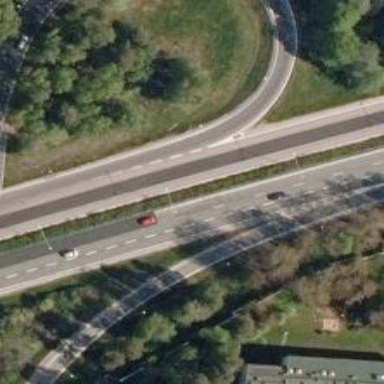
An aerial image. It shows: Road with "give way" sign.